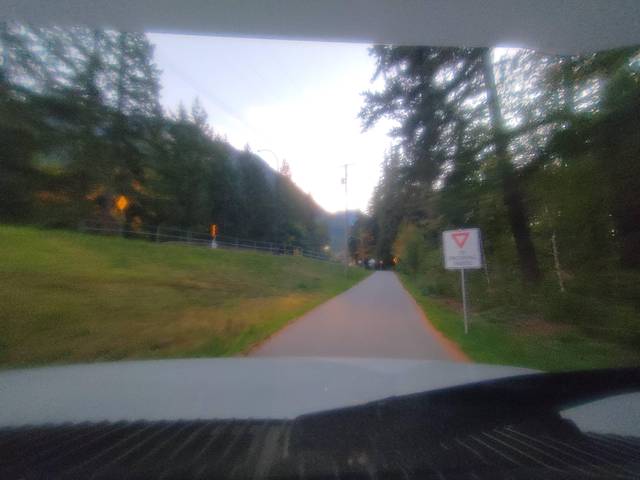
Region: Canada
Coordinates: 49.382, -121.425